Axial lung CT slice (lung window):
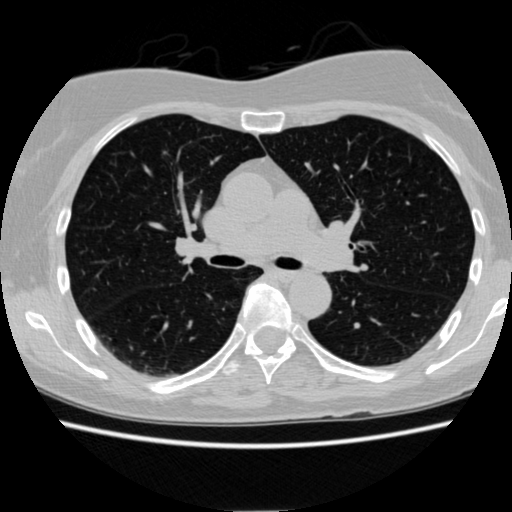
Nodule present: no